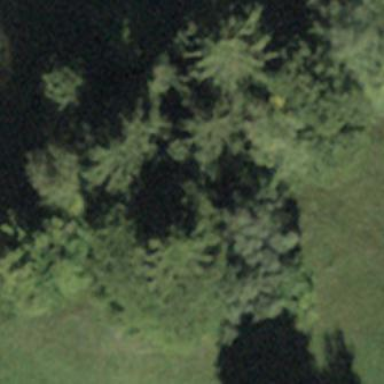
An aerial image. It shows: Forest area.